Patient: sex F, age 70
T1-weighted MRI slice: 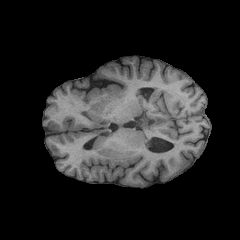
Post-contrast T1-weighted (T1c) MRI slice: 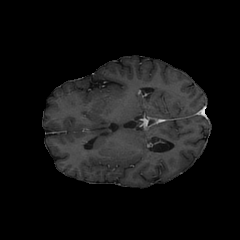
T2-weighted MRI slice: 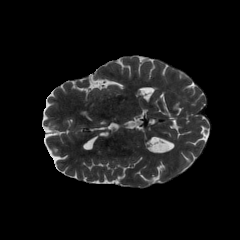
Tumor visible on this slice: no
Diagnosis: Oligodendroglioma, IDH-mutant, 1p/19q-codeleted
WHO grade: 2